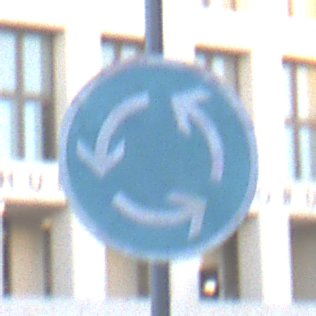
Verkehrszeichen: Kreisverkehr
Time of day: SunriseSunset
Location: Outdoor (Urban)
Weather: Clear
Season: NotSpecified
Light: Natural